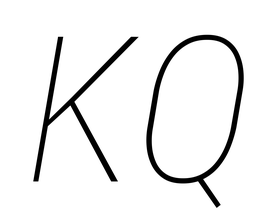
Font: Roboto-Italic_Condensed_Thin_Italic